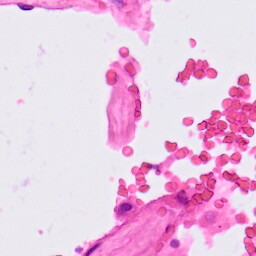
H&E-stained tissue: Lung